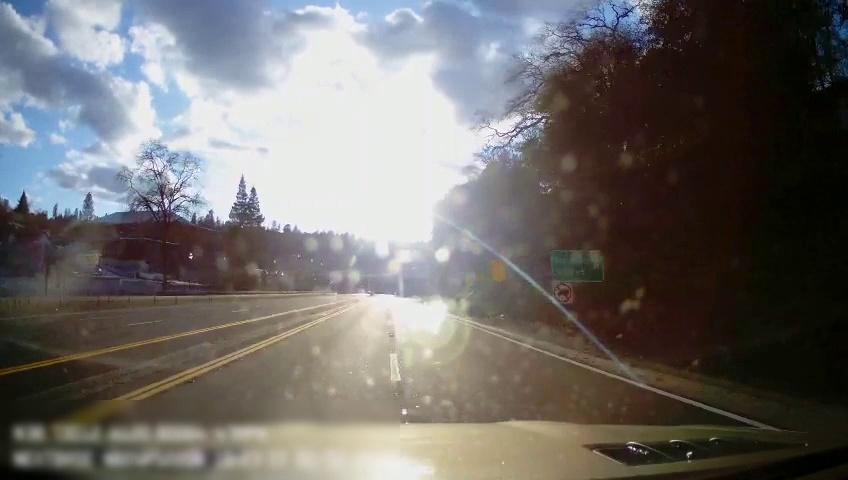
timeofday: Day
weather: Sunny
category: Drivable Space
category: Lanes | Current Lane
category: Lanes | Opposite Lane
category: Lanes | Opposite Lane
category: Lanes | Opposite Lane
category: Lanes | Current Lane
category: Lanes | Alternate Lane
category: Lanes | Opposite Lane
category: Traffic | Signs
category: Traffic | Signs
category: Traffic | Signs